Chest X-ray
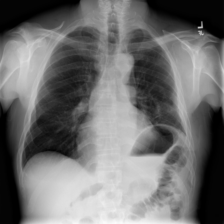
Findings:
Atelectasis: negative
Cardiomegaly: negative
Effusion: negative
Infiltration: negative
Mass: negative
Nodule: negative
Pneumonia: negative
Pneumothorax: positive
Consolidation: negative
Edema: negative
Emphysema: negative
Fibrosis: negative
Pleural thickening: negative
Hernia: negative